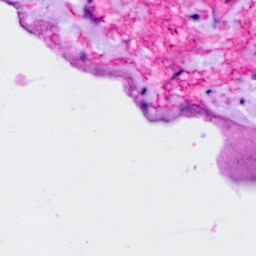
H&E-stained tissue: Ovarian